Field crop: maize
Growth stage: 1
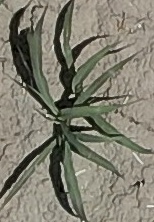
Species: sorghum